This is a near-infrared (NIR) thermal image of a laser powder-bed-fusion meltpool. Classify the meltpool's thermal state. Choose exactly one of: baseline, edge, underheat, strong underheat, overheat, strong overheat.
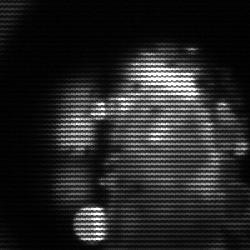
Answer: strong underheat